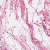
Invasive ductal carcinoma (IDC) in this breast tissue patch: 0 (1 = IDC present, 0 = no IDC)